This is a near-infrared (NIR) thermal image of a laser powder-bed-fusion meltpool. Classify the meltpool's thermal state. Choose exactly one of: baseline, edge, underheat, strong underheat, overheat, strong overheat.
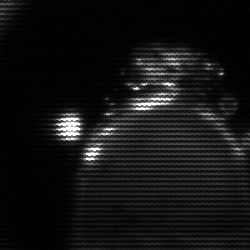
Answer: edge